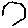
Label: hexagon